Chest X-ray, PA view. Patient: 44 years old, sex M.
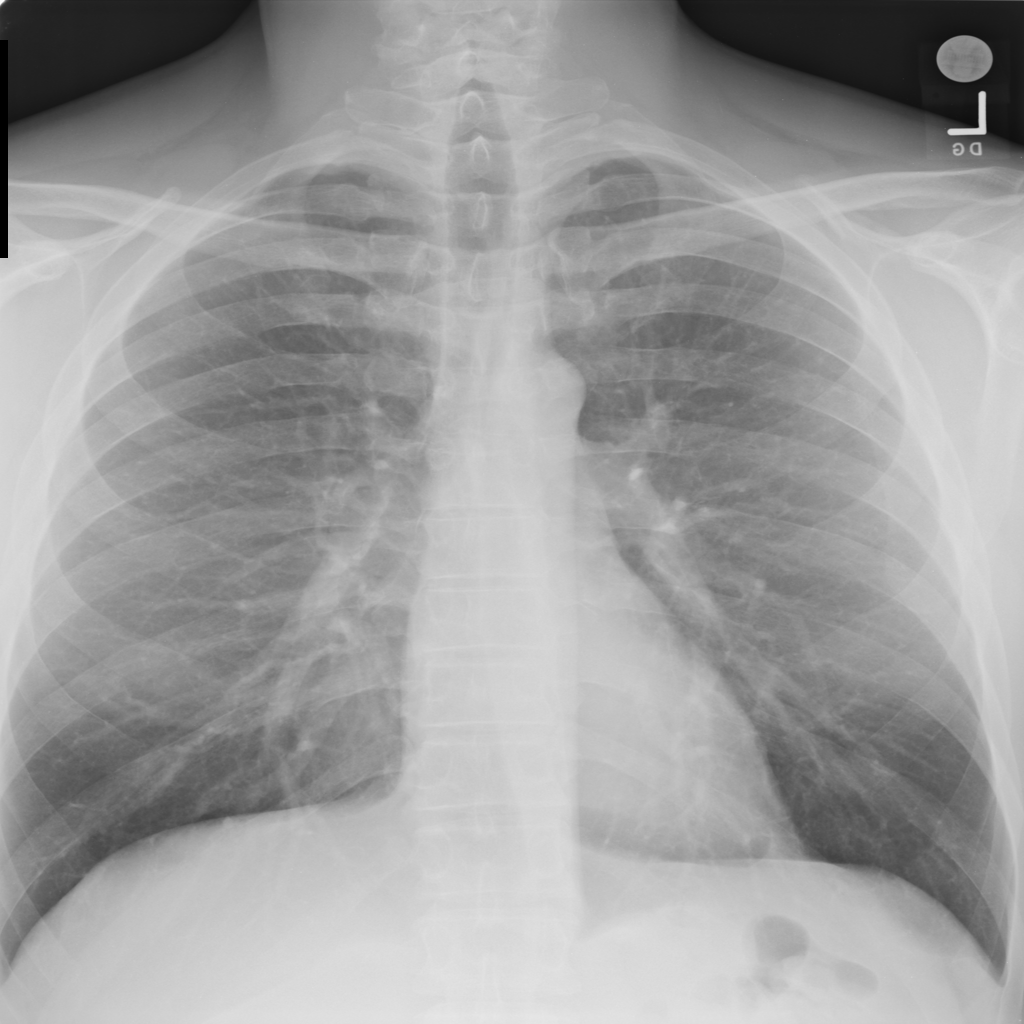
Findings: No Finding